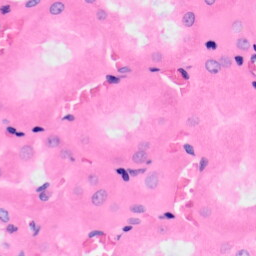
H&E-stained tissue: Kidney